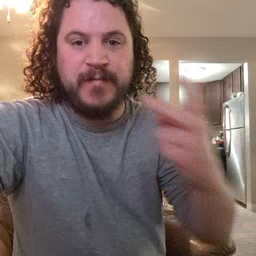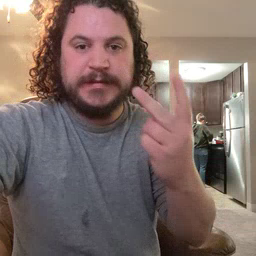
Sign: see